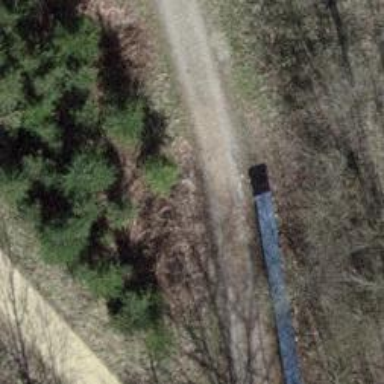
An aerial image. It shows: Unpaved track with grade2 surface.